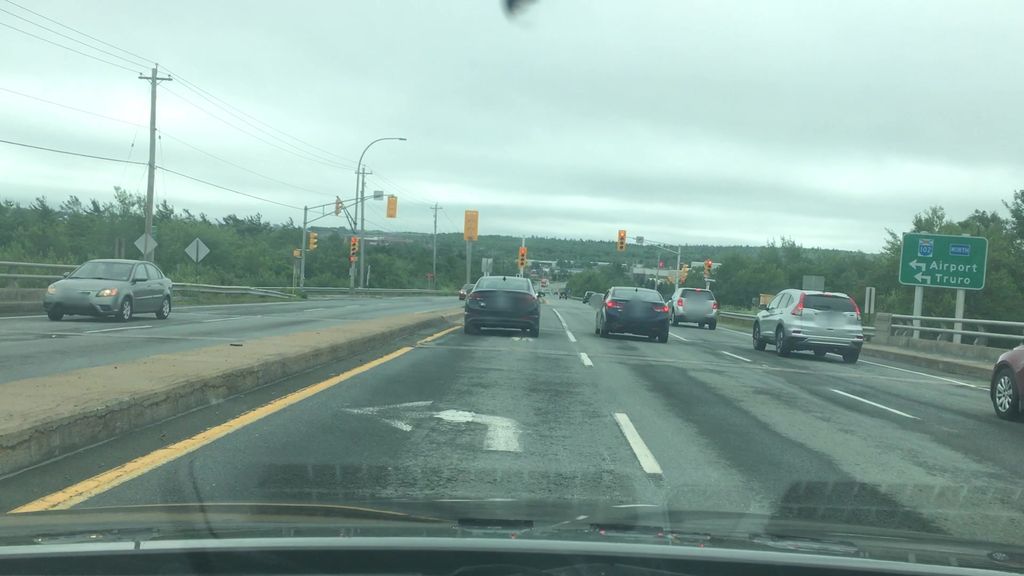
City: halifax